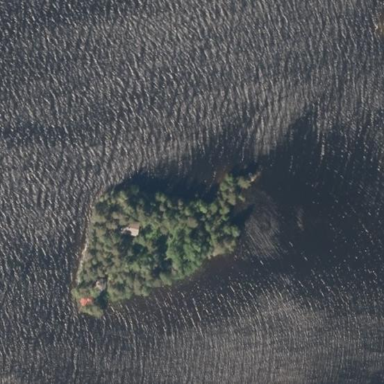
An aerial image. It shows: Island.